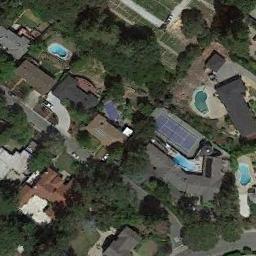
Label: tennis_court